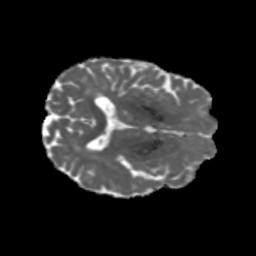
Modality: MD
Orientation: axial
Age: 71
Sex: female
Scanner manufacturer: siemens
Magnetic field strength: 3 T
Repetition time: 5.47 s
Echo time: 0.0854 s